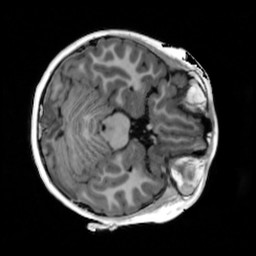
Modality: T1w
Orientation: axial
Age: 10
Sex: female
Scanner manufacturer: siemens
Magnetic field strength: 3 T
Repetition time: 4 s
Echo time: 0.00289 s